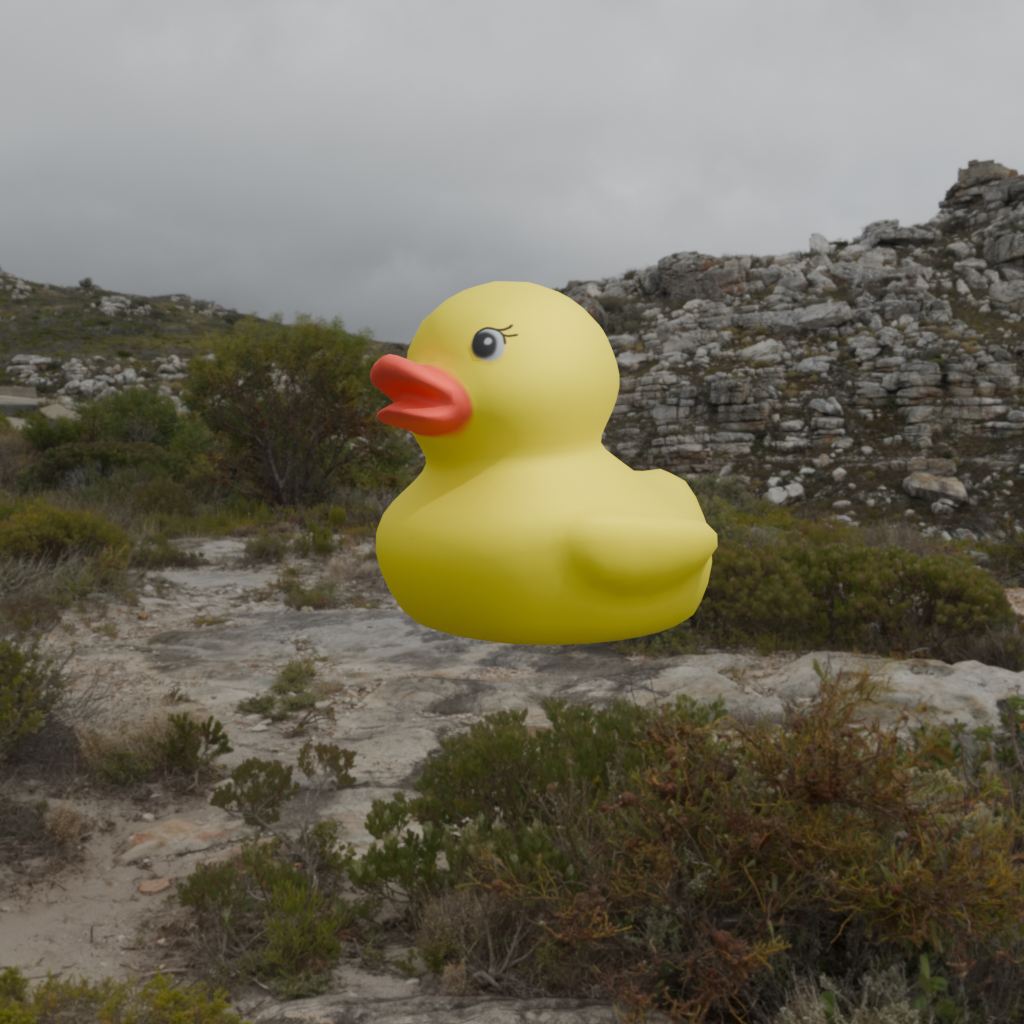
an image of a yellow rubber duck seen from <front_left> rocky landscape with a cloudy view of the sea.